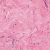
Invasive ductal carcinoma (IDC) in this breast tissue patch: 0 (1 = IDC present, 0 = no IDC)